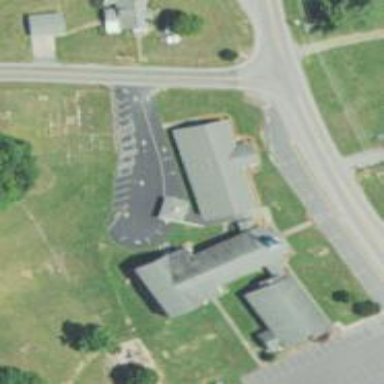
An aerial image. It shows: Building serving as place of worship.